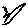
Label: zigzag